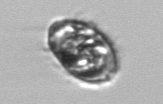
Label: Pleuronema